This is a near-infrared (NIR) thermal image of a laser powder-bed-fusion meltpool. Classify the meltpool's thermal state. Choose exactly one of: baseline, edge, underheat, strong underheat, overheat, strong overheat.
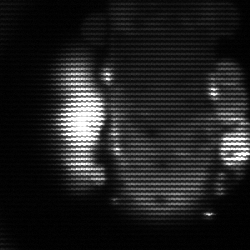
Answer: strong underheat